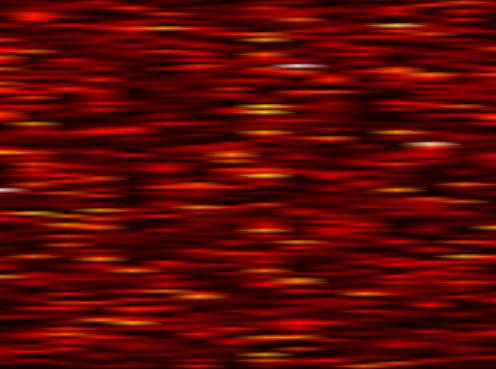
Label: FBMC